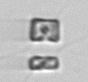
Label: Chaetoceros